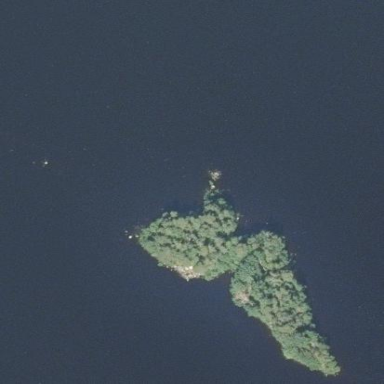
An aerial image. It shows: Islet covered with woodland.